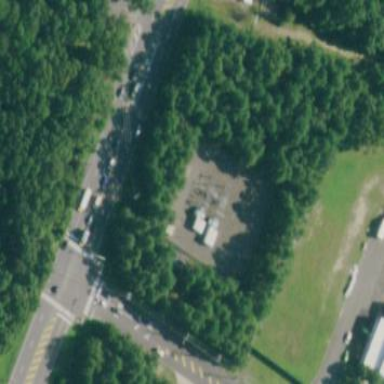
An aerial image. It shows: Substation with chain link fence surrounding it.